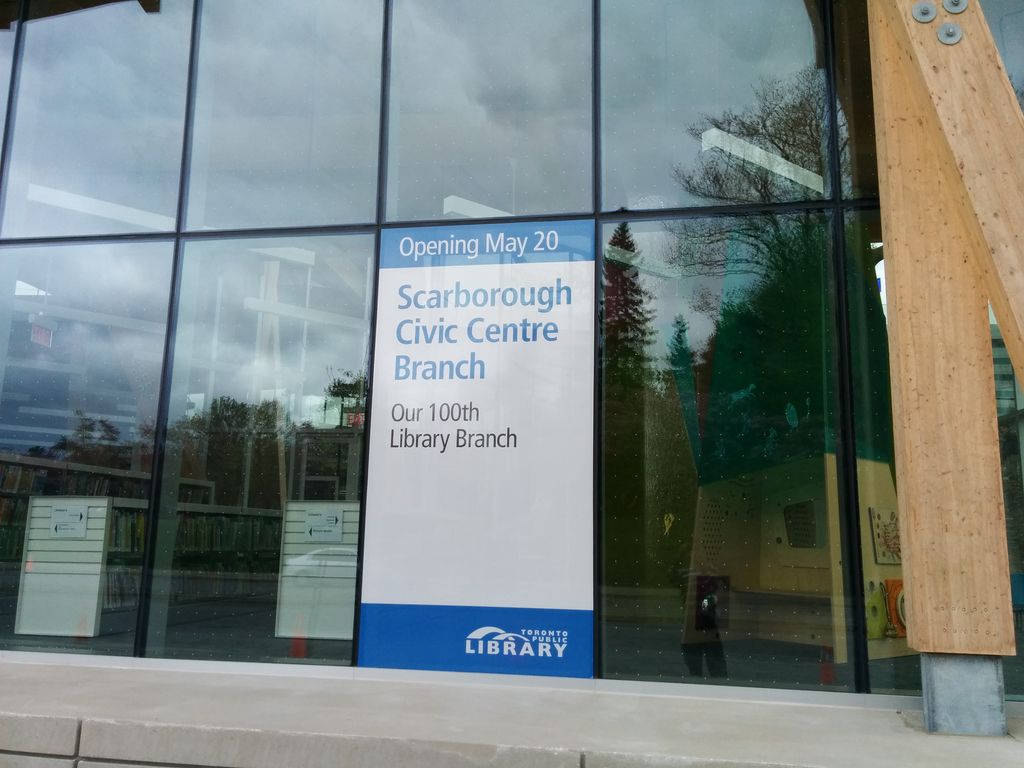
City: toronto